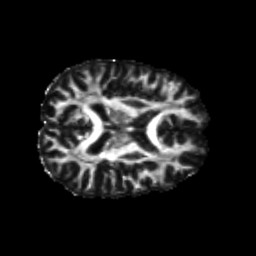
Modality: FA
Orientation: axial
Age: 30
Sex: female
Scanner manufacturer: siemens
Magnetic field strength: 3 T
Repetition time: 8.6 s
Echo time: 0.095 s